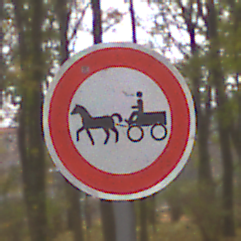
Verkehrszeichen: VerbotGespannfuhrwerke
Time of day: Midday
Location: Outdoor (Nature)
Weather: Overcast
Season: NotSpecified
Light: Natural